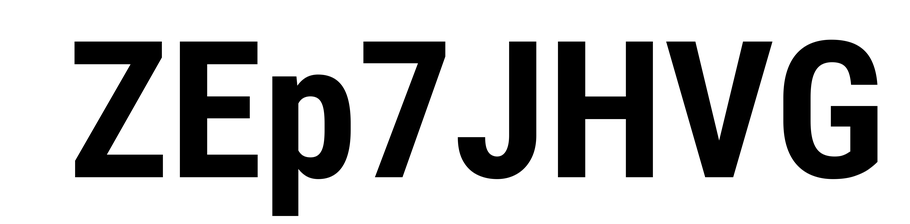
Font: Roboto_Condensed_Bold